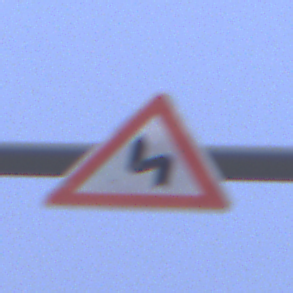
Verkehrszeichen: DoppelkurveZunaechstLinks
Umgebung: Outdoor, Urban
Tageszeit: SunriseSunset
Wetter: Overcast
Licht: Natural
Jahreszeit: NotSpecified
Kontrast: LowContrast